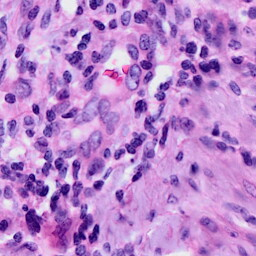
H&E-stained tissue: Cervix